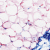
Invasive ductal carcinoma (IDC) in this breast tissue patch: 0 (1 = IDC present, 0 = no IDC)